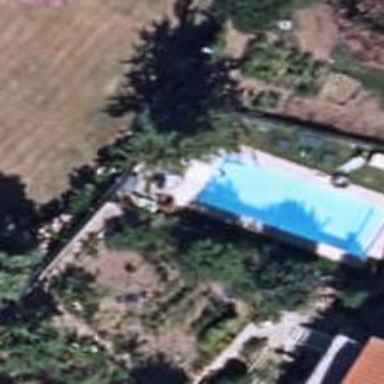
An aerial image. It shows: Swimming pool located in leisure land.